Field crop: tomato
Growth stage: 1
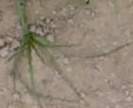
Species: cyperus